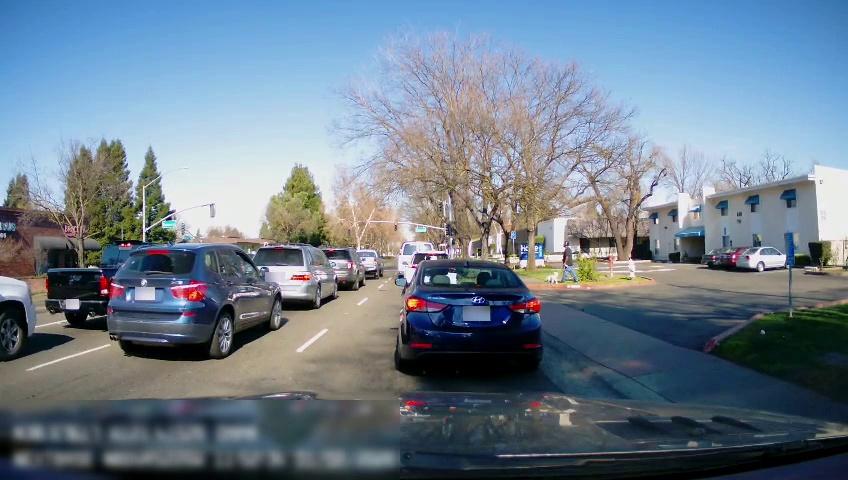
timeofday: Day
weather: Sunny
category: Drivable Space
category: Vehicles | Car
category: Vehicles | Car
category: Vehicles | Car
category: Pedestrians
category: Vehicles | Truck
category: Vehicles | Truck
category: Vehicles | Truck
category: Vehicles | SUV
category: Vehicles | SUV
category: Vehicles | Car
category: Vehicles | Van
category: Vehicles | SUV
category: Vehicles | Car
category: Lanes | Alternate Lane
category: Lanes | Alternate Lane
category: Lanes | Current Lane
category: Traffic | Signs
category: Traffic | Signs
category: Traffic | Lights
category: Traffic | Signs
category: Traffic | Lights